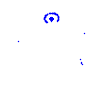
Particle: kaon